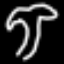
Label: palm tree